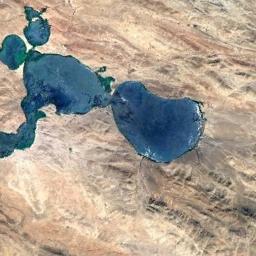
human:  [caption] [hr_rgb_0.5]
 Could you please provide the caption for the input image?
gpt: The lake with a winding bank lies in a wasteland and the water is dark blue .

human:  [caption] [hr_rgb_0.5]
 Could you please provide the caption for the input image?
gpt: An irregularly shaped pale blue lake on a tan mountain .

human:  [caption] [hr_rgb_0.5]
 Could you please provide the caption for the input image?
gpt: The ground is uneven around the lake .

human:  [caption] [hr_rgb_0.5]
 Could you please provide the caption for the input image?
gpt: The lake is dark green .

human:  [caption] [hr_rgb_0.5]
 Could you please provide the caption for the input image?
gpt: There are yellow bare land around the blue lake .